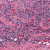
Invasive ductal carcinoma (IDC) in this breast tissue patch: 0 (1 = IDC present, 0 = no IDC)